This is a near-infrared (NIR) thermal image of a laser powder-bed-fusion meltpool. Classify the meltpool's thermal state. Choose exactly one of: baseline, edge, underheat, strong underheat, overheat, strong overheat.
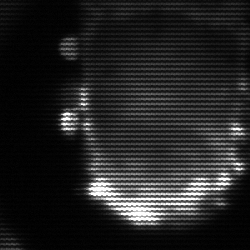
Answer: baseline